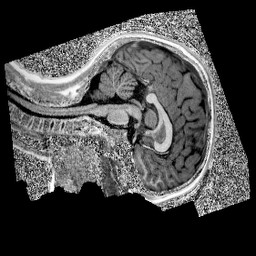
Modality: UNIT1
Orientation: sagittal
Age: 9
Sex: male
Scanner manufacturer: siemens
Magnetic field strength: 3 T
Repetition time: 4 s
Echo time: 0.00299 s